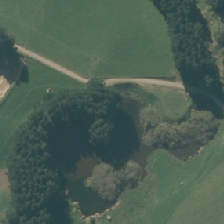
Land cover: lake_pond